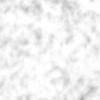
Label: no_change